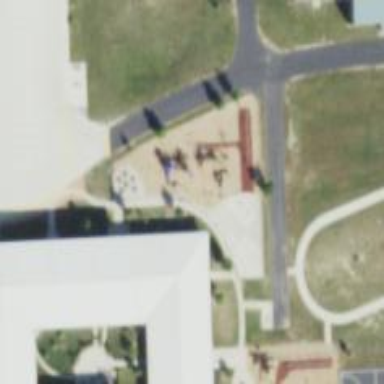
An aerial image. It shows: Playground area for leisure land.